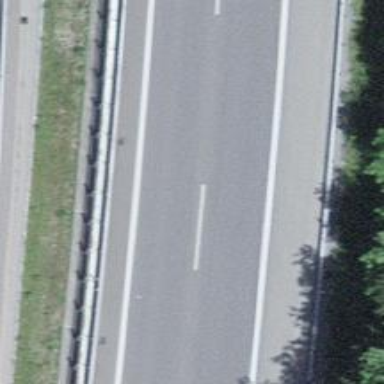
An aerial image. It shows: Asphalt motorway.